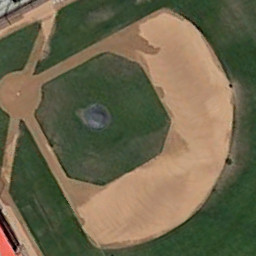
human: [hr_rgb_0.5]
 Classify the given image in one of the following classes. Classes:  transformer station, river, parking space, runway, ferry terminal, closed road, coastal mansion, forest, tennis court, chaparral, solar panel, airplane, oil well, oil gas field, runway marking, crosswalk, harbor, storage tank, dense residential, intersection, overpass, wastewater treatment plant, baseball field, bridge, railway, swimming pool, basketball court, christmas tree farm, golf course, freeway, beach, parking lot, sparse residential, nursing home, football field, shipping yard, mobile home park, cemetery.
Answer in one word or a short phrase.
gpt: baseball field